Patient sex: M
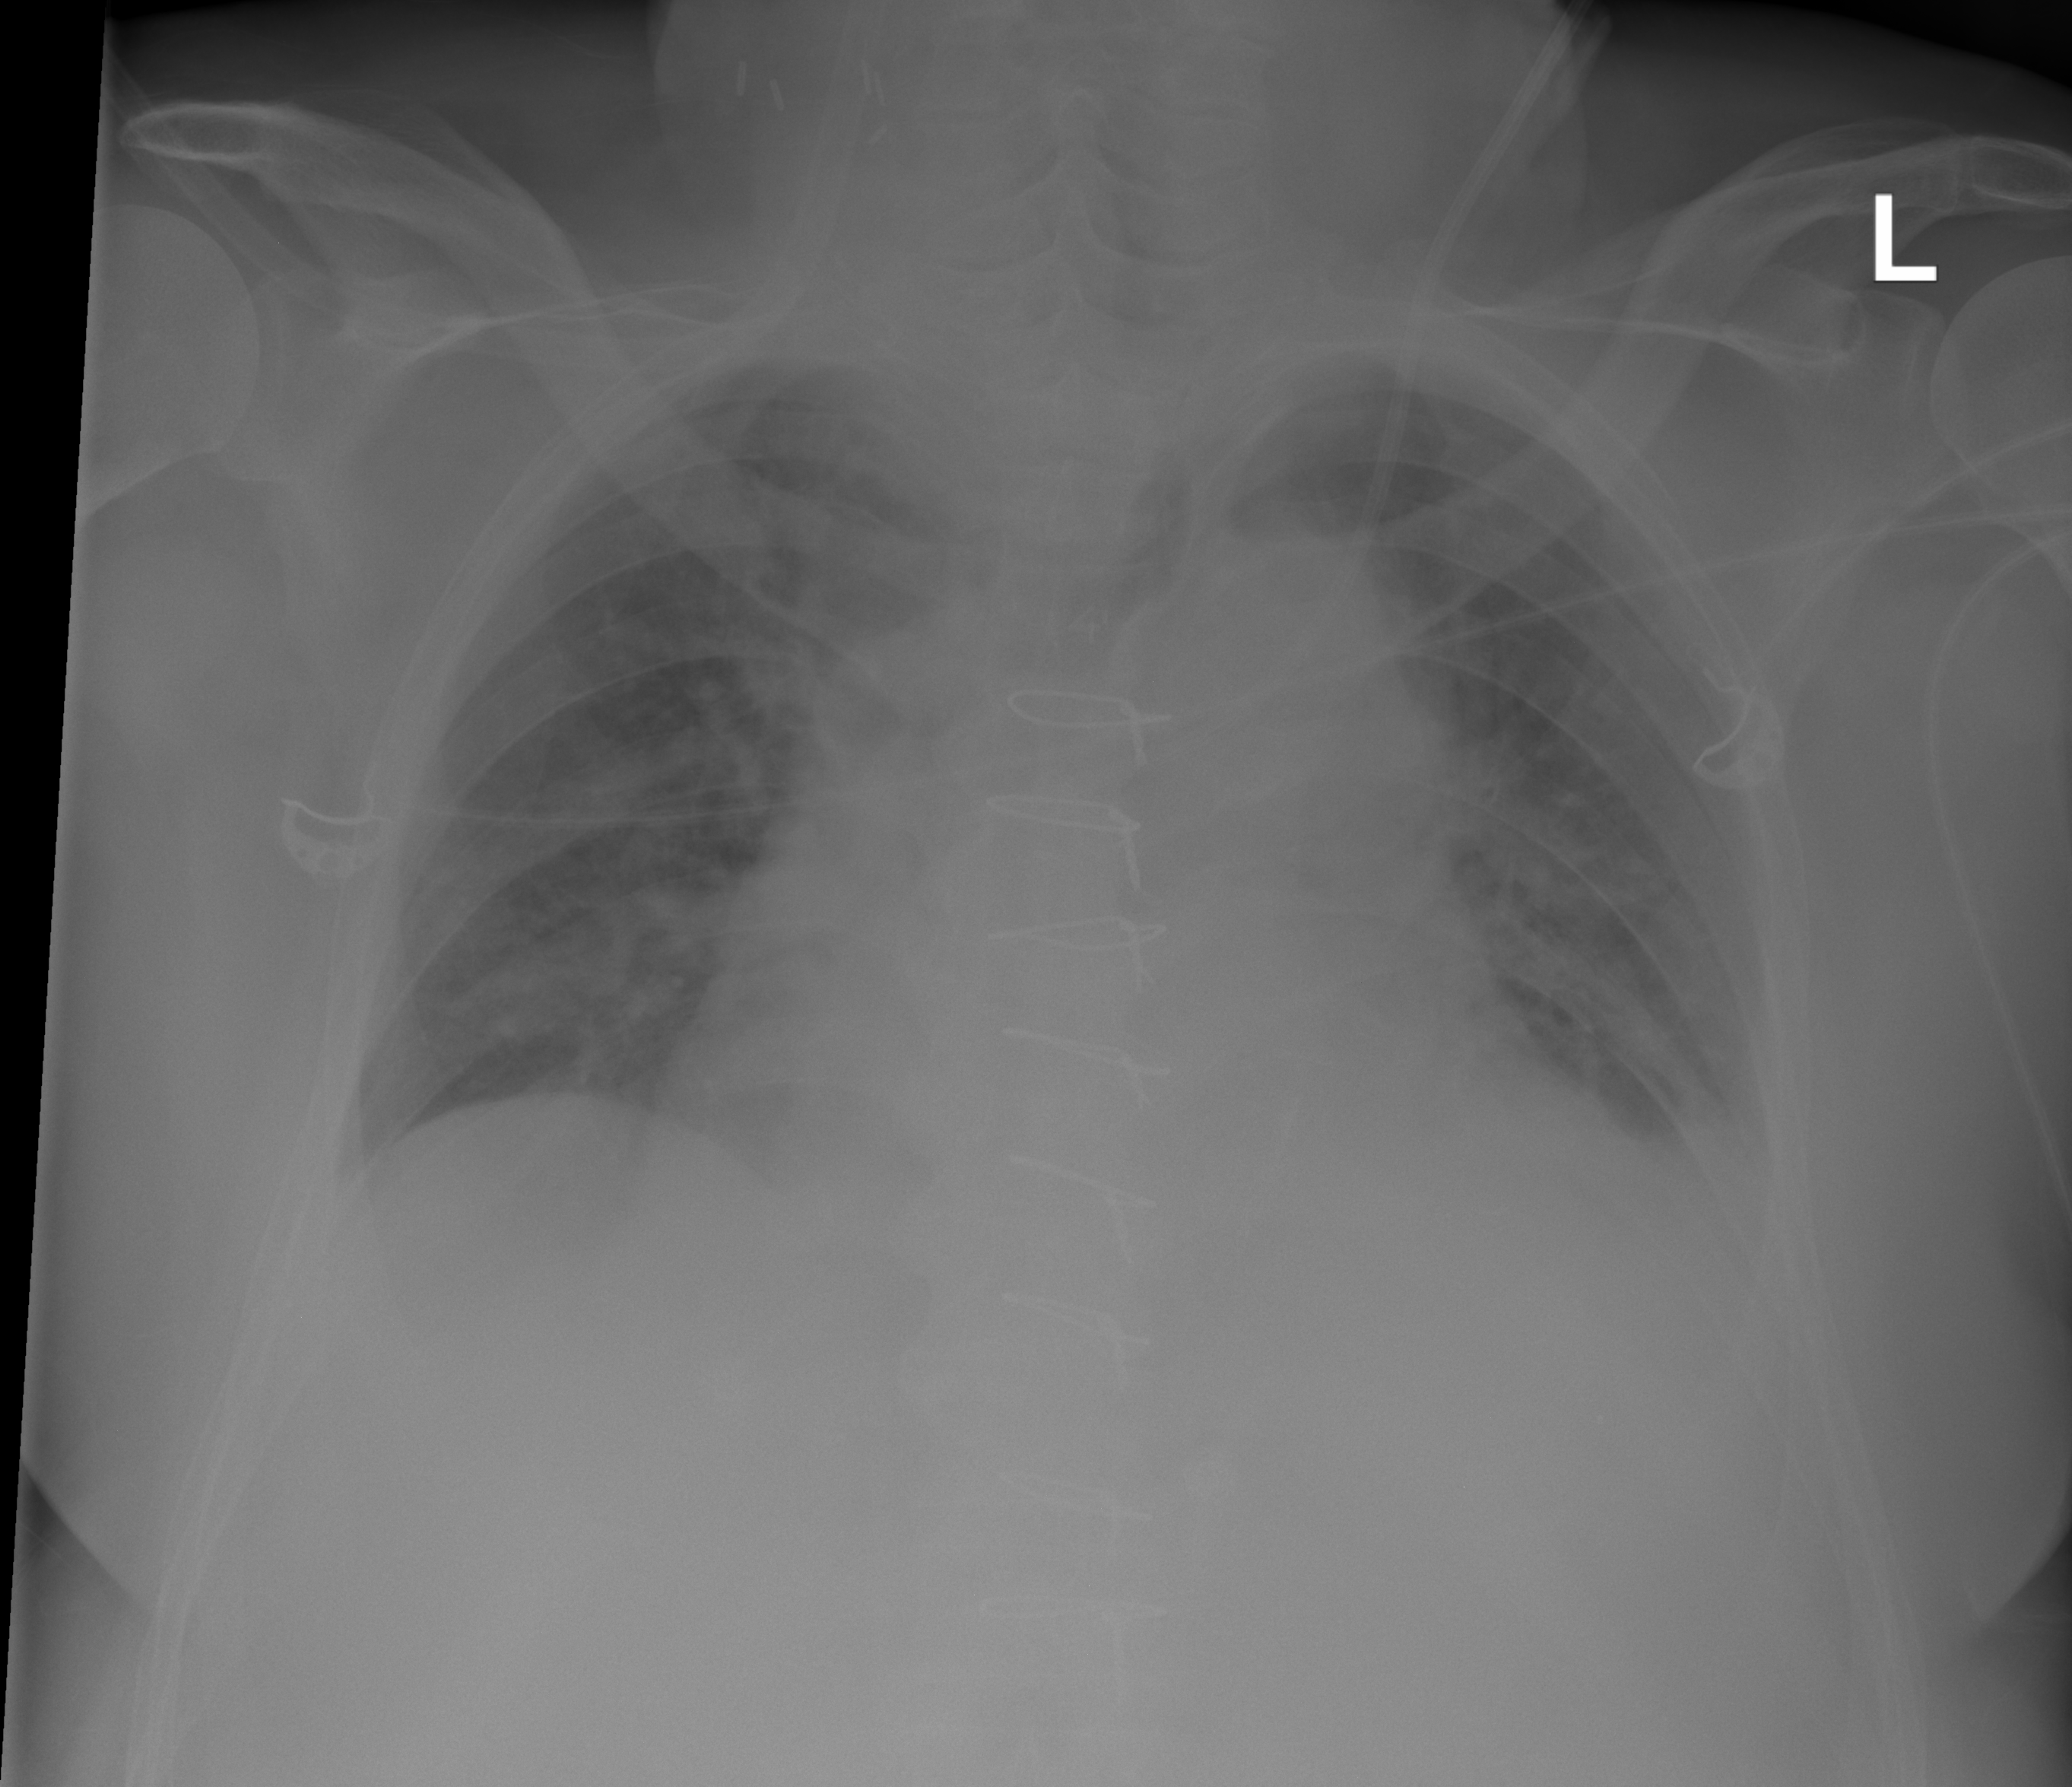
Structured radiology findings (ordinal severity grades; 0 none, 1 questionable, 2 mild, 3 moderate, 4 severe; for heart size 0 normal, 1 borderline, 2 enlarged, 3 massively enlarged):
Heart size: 0
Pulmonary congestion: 3
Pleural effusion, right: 0
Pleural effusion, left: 2
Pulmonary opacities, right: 2
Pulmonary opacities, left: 2
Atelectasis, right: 0
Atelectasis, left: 2